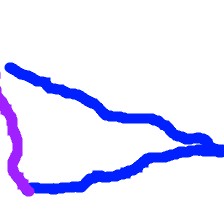
Shape: triangle